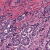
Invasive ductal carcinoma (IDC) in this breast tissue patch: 1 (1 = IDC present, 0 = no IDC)